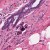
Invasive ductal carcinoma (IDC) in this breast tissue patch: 0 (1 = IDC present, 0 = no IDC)